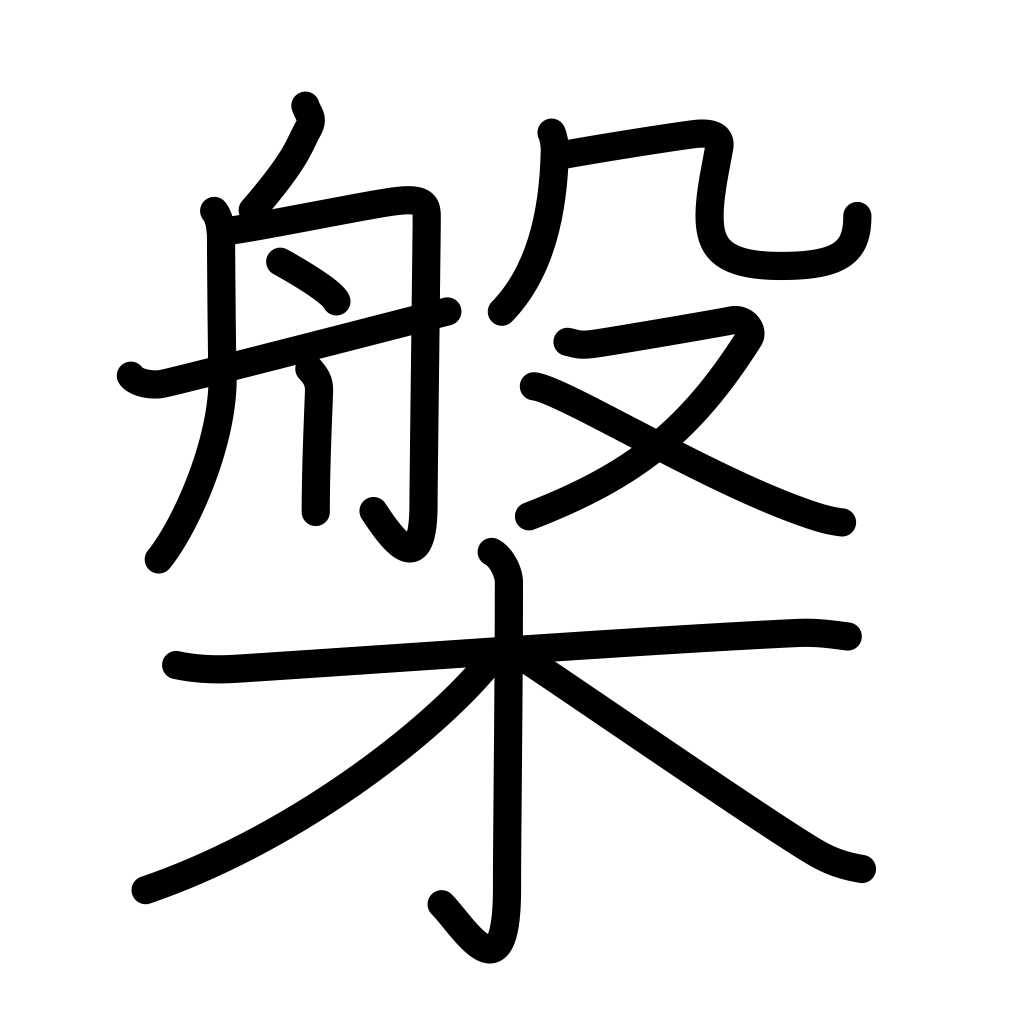
Meaning: tub